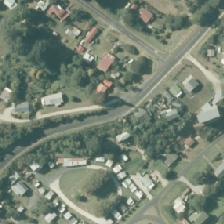
Land cover: urban_build_up